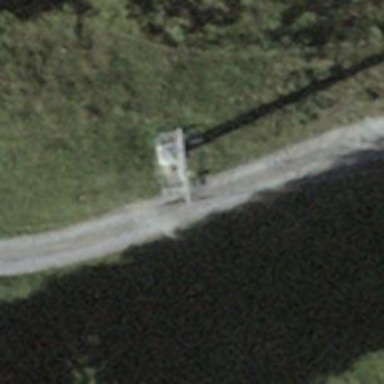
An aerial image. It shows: Pylon used for aerialway.